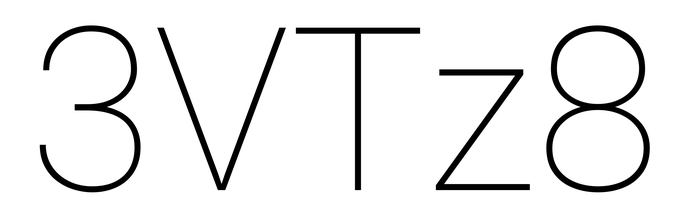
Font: Roboto_Thin